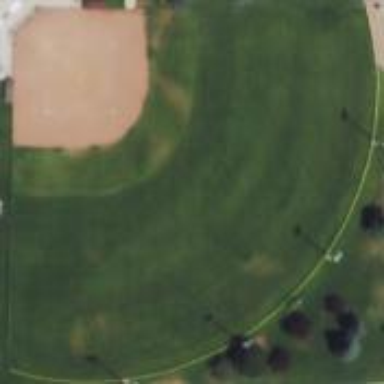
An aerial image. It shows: Baseball pitch for leisure land.